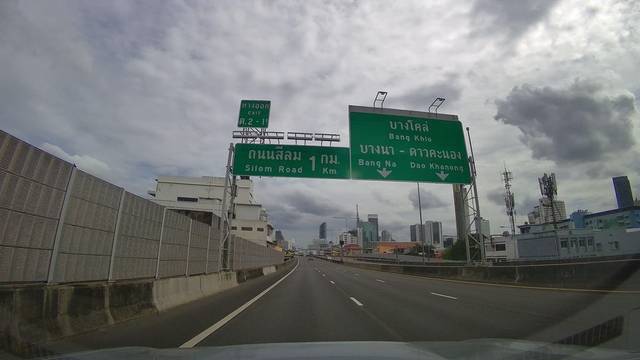
Region: Thailand
Coordinates: 13.733, 100.517